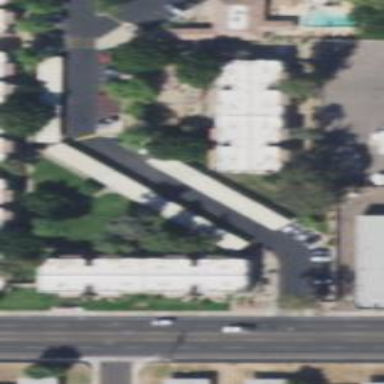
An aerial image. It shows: Carport building.